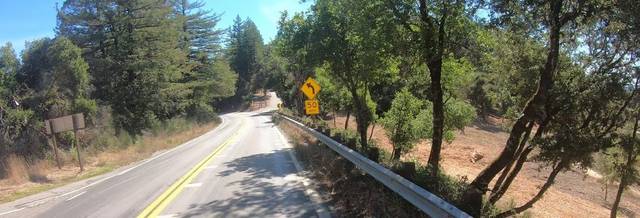
Region: United States
Coordinates: 37.315, -122.187